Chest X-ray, AP view. Patient: 46 years old, sex F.
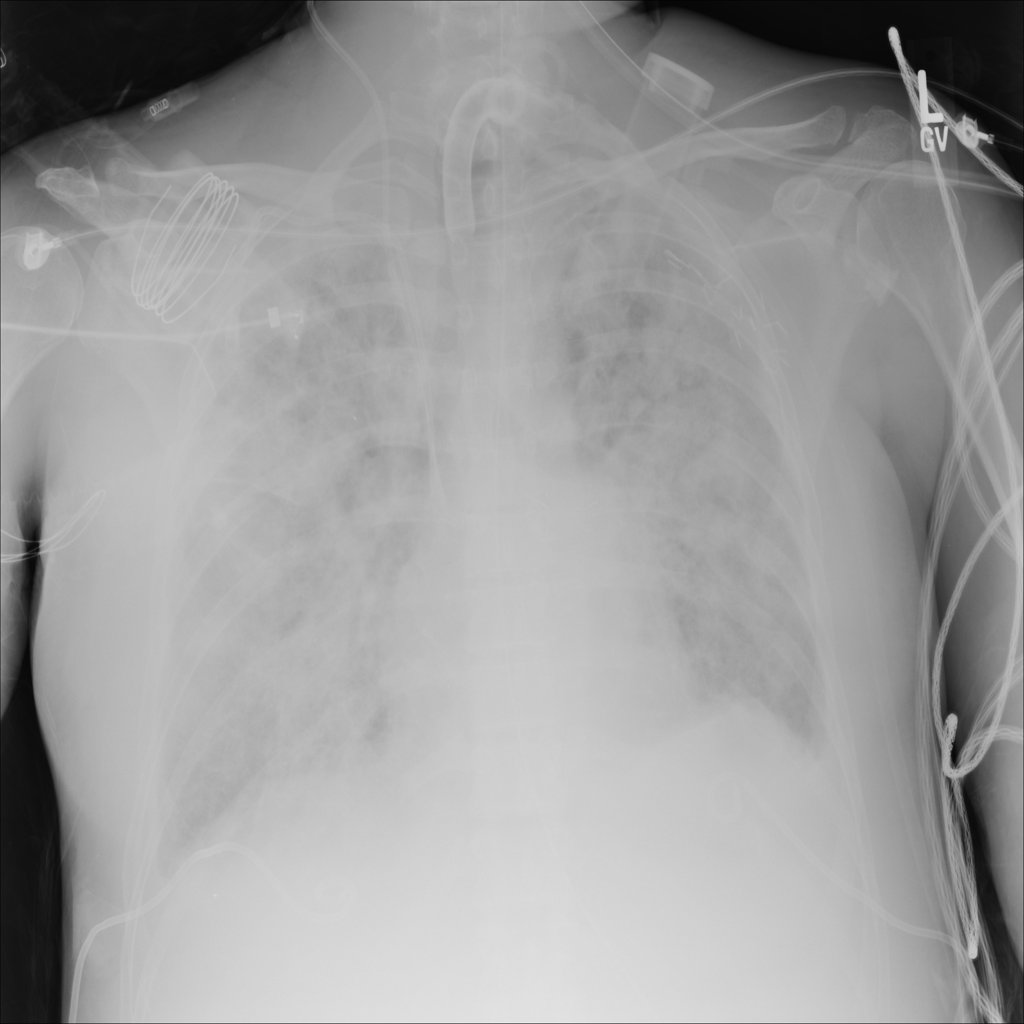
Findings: Effusion, Nodule